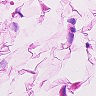
Metastatic tissue present: no